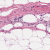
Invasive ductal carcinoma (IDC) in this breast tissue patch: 0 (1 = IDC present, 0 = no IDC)